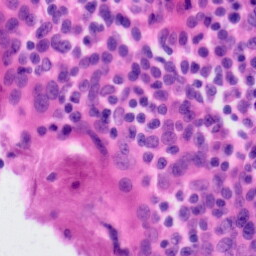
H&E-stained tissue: Tonsil